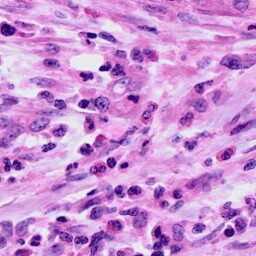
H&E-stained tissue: Cervix